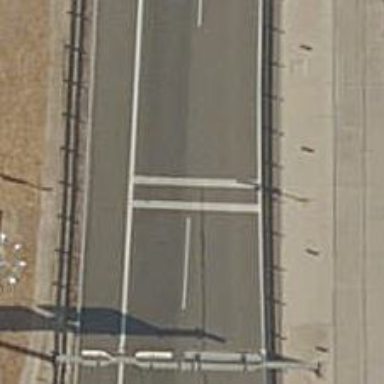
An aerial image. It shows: Rumble strip for traffic calming.